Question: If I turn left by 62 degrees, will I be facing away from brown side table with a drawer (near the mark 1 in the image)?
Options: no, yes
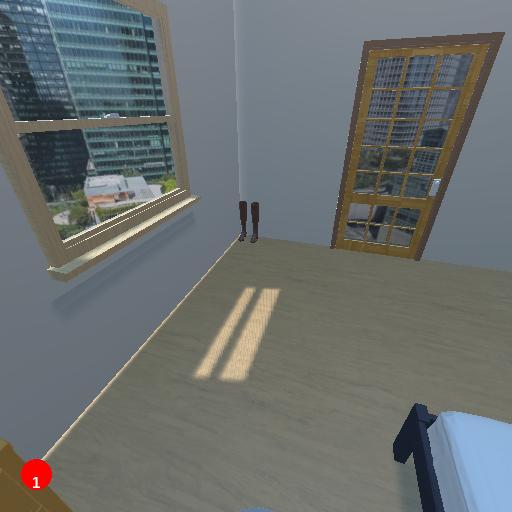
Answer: no